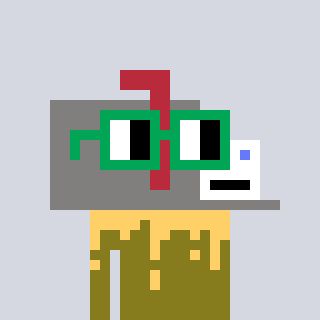
a pixel art character with square green glasses, a mailbox-shaped head and a gunk-colored body on a cool background